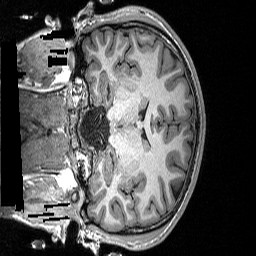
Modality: T1w
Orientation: coronal
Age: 22
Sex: male
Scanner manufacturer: siemens
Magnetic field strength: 3 T
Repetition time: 2.3 s
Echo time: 0.00298 s